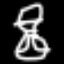
Label: hourglass